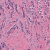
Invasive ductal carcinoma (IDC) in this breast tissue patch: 1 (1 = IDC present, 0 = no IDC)